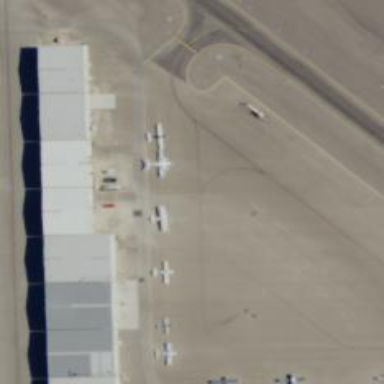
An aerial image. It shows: Image of taxiway at airport.